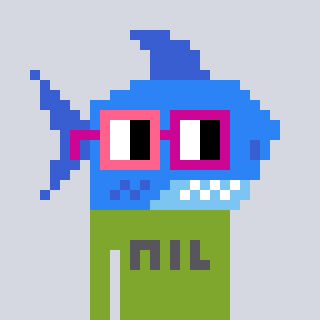
a pixel art character with square pink and red glasses, a shark-shaped head and a slimegreen-colored body on a cool background